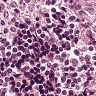
Metastatic tissue present: no